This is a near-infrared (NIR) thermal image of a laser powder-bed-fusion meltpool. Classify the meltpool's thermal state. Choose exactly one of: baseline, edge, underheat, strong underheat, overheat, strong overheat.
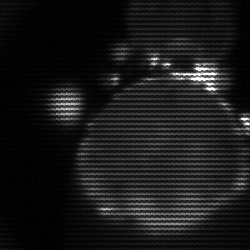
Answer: edge